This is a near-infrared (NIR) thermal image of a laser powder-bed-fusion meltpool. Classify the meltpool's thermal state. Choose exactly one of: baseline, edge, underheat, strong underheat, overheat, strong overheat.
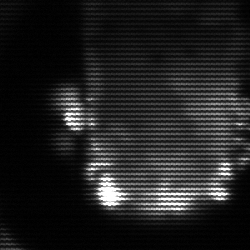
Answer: baseline